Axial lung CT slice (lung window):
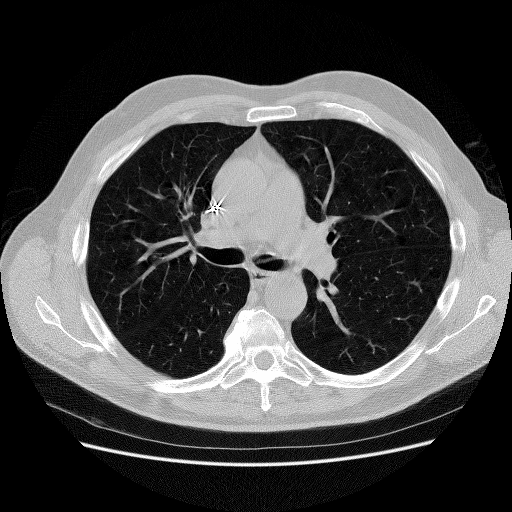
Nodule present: no